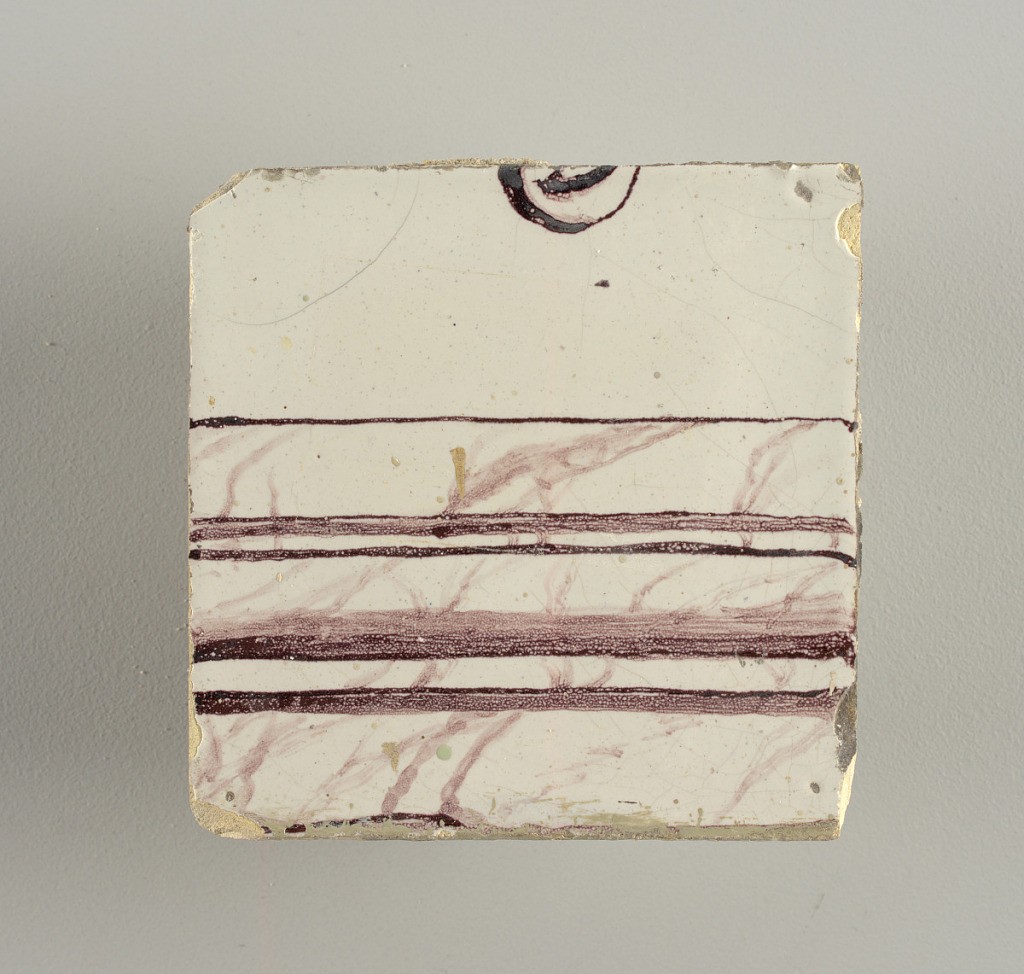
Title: Wall facing
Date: ca. 1725
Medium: tin-glazed earthenware, underglaze
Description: Running design for a frieze or a dado, composed of scrolls of foliage and strapwork, and four repeating motifs--a seated woman in a small upright oval medallion, a putto seated on a rocailled base, and strapwork in axial pattern.  The various panels, A to F, show various repeats of the same design, all being five tiles high and a varying number of tiles wide.